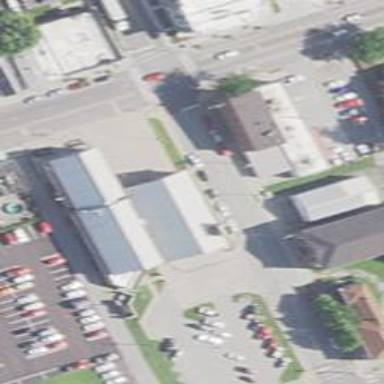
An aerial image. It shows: Fire station building.